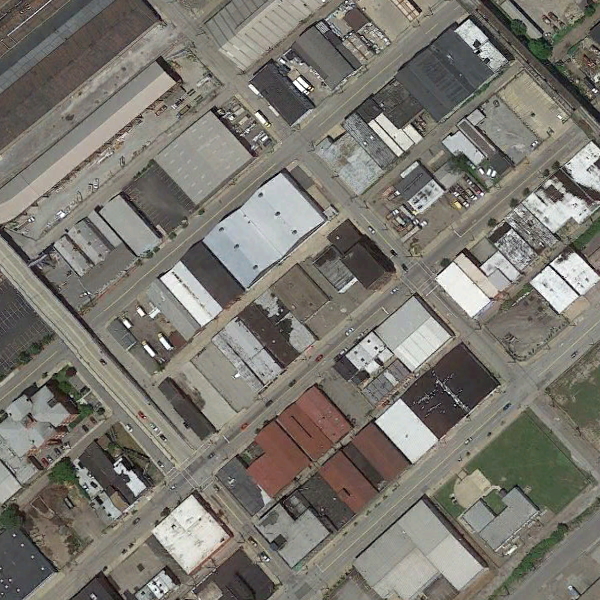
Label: Industrial